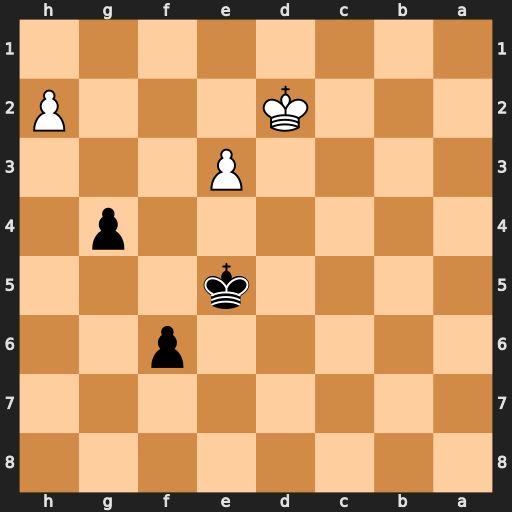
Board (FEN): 8/8/5p2/4k3/6p1/4P3/3K3P/8
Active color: b
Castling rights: -
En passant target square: -
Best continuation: Ke4 Ke2 f5 Kd2 Kf3 Kd3 Kg2